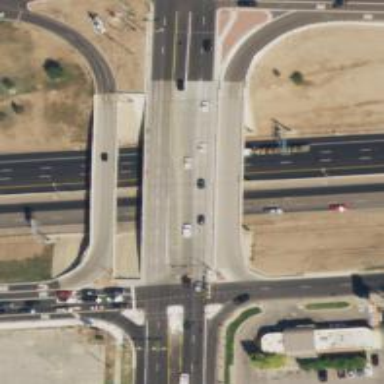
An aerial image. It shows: Secondary link road crossing over bridge.